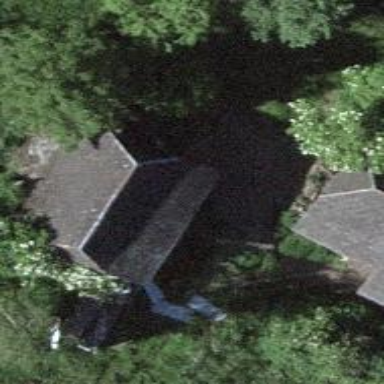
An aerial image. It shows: Barn.